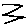
Label: zigzag